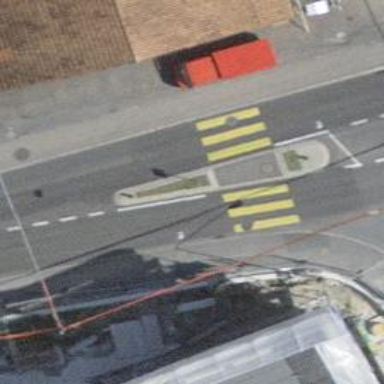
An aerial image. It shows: Kerb serving as barrier.